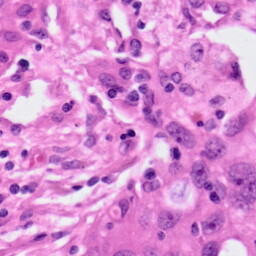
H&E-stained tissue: Lung